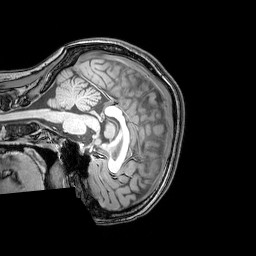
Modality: T1w
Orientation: sagittal
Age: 23
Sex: female
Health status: healthy
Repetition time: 0.081 s
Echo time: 0.037 s